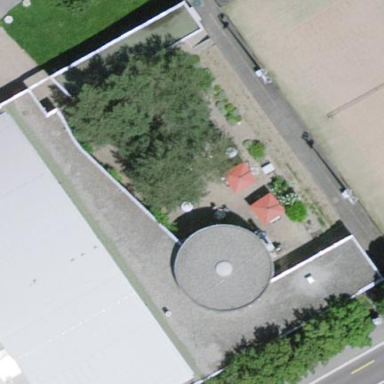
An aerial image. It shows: Restaurant.